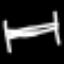
Label: bed